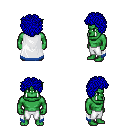
a pixel art fantasy rpg character, male body template, orc, green skin, white trimmed cape, white pants, blue curly afro hairstyle, four views (front, back, left, right), 2x2 character sprite sheet, small pixel art, hard edges, no anti-aliasing